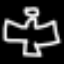
Label: angel